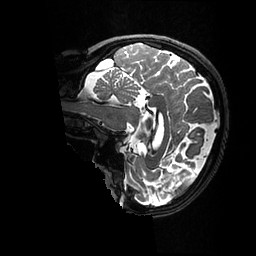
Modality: T2w
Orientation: sagittal
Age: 34
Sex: female
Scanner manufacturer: ge
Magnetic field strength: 3 T
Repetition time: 3.202 s
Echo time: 0.06629 s